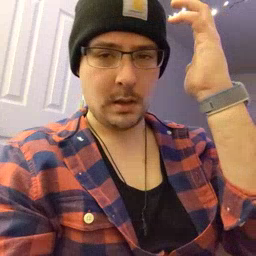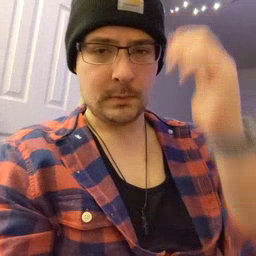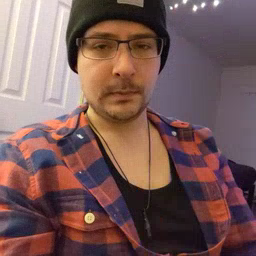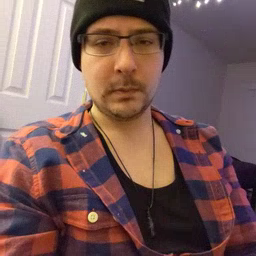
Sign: lion